Current action and preconditions to check: trajectory_clear

Your task: For each precondition in the list above, predict whether it will hold at this action.

Consider the current scene as observed from the mobile robot's camera, and analyze the predicted future states of all dynamic agents (e.g., people, animals, vehicles, or any moving entities) within the NEXT SECOND.

IMPORTANT: Only answer "very likely" if you are absolutely certain—based on strong, clear evidence—that a dynamic agent will violate the precondition in the predicted future state. Do NOT answer "very likely" for unlikely, ambiguous, or low-probability risks.

Ask yourself for each precondition: Is there a high probability, with clear and convincing evidence, that the predicted future states of any dynamic agent will interfere with the predicted future state of the currently executing action within the NEXT SECOND, causing that precondition to fail?

Assess the risk level based on these predictions. Use "likely" or "very likely" if motions create a clear risk of interference.

Use "neutral" or "improbable" if agents are nearby but their predicted paths are clearly diverging or non-conflicting.

Failure Risk Categories: "very improbable", "improbable", "neutral", "likely", "very likely"

Answer Format: Output ONLY the probability_of_failure value from these categories: "very improbable", "improbable", "neutral", "likely", "very likely"

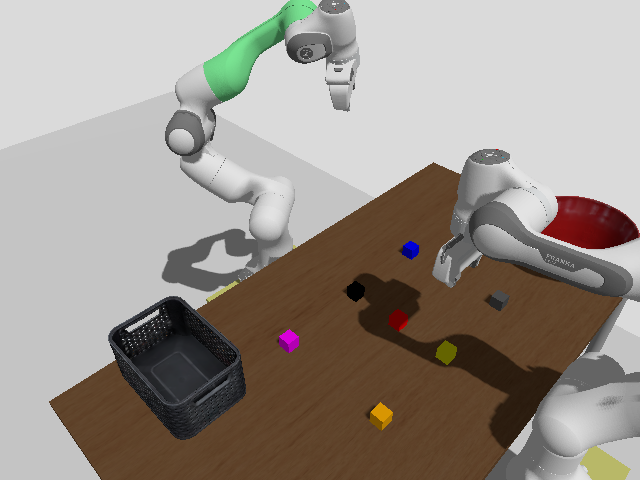

Answer: very improbable